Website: apple
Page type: store-pickup
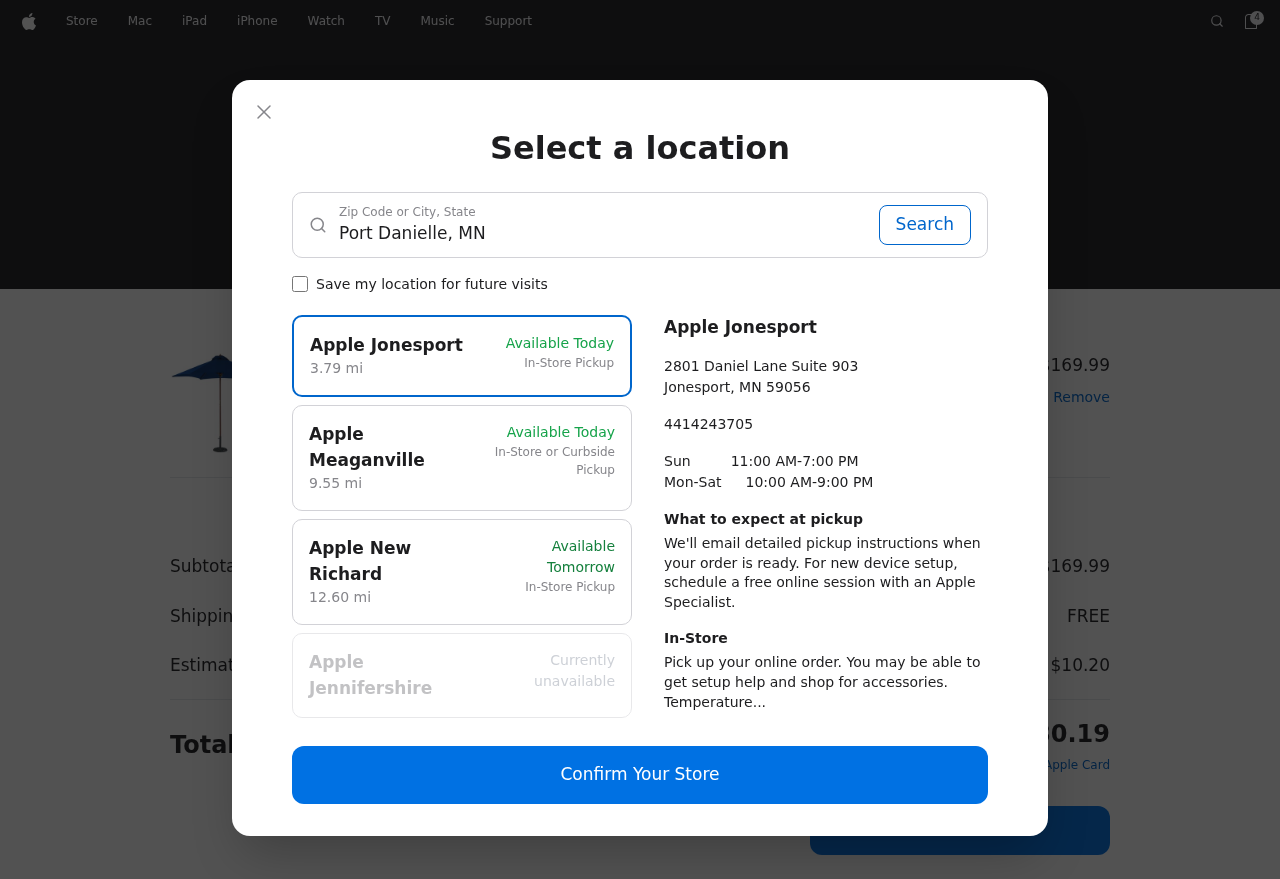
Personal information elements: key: PII_CITY_STATE
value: Port Danielle, MN
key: PII_LOCATION1_CITY
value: Apple Jonesport
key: PII_LOCATION1_CITY_STATE_ZIP
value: Jonesport, MN 59056
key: PII_LOCATION1_STREET
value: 2801 Daniel Lane Suite 903
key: PII_LOCATION2_CITY
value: Apple Meaganville
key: PII_LOCATION3_CITY
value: Apple New Richard
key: PII_LOCATION4_CITY
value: Apple Jennifershire
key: PII_PHONE
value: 4414243705
Product elements: key: PRODUCT1_NAME
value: Strathwood Basics Dark Wood Market Umbrella, Royal Blue
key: PRODUCT1_PRICE
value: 169.99
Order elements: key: ORDER_NUM_ITEMS
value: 4
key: ORDER_TOTAL
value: $180.19
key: ORDER_SUBTOTAL
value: $169.99
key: ORDER_SHIPPING_COST
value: FREE
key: ORDER_TAX
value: $10.20
Search elements: key: SEARCH_CITY_STATE
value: Port Danielle, MN